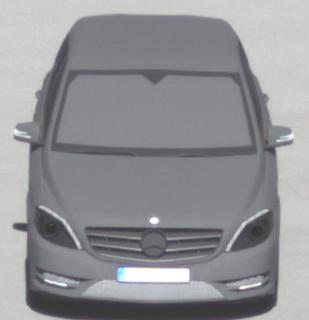
Make: Mercedes-Benz
Model: B 180 BlueEFFICIENCY
Detailed model: B-Class (246)
Model produced from: 2011/11
Model produced until: 2012/10
Doors: 5
Color: gray
Road condition: dry road
Daytime: midday
Contrast: high contrast